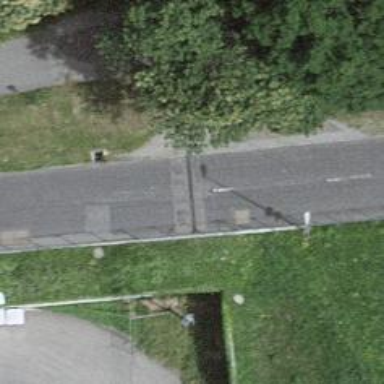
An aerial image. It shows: Lift gate barrier.